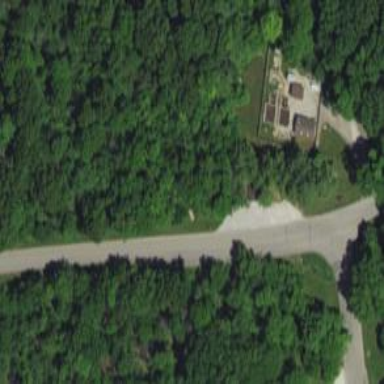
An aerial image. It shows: Excellent footway trail.